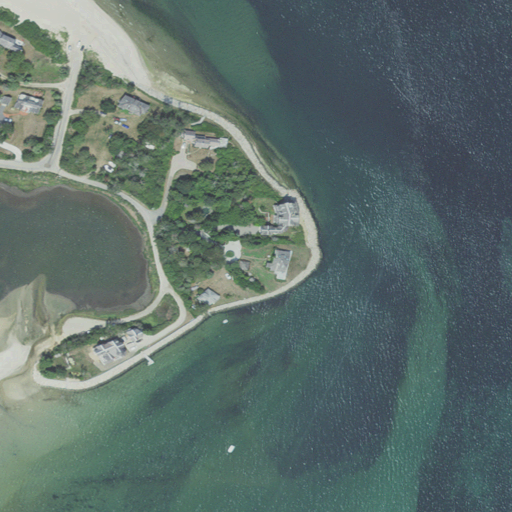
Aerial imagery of cape in Massachusetts named Allen Point containing open water, low intensity development, medium intensity development, herbaceous wetlands, barren land, high intensity development, and grassland